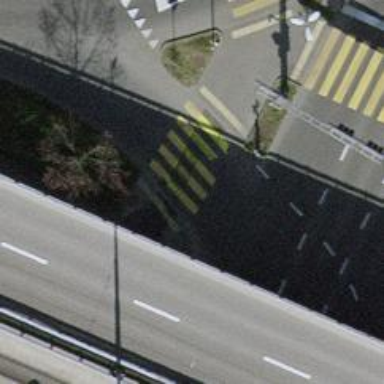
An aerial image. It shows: Road crossing with traffic signals.